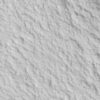
Label: not_dusty